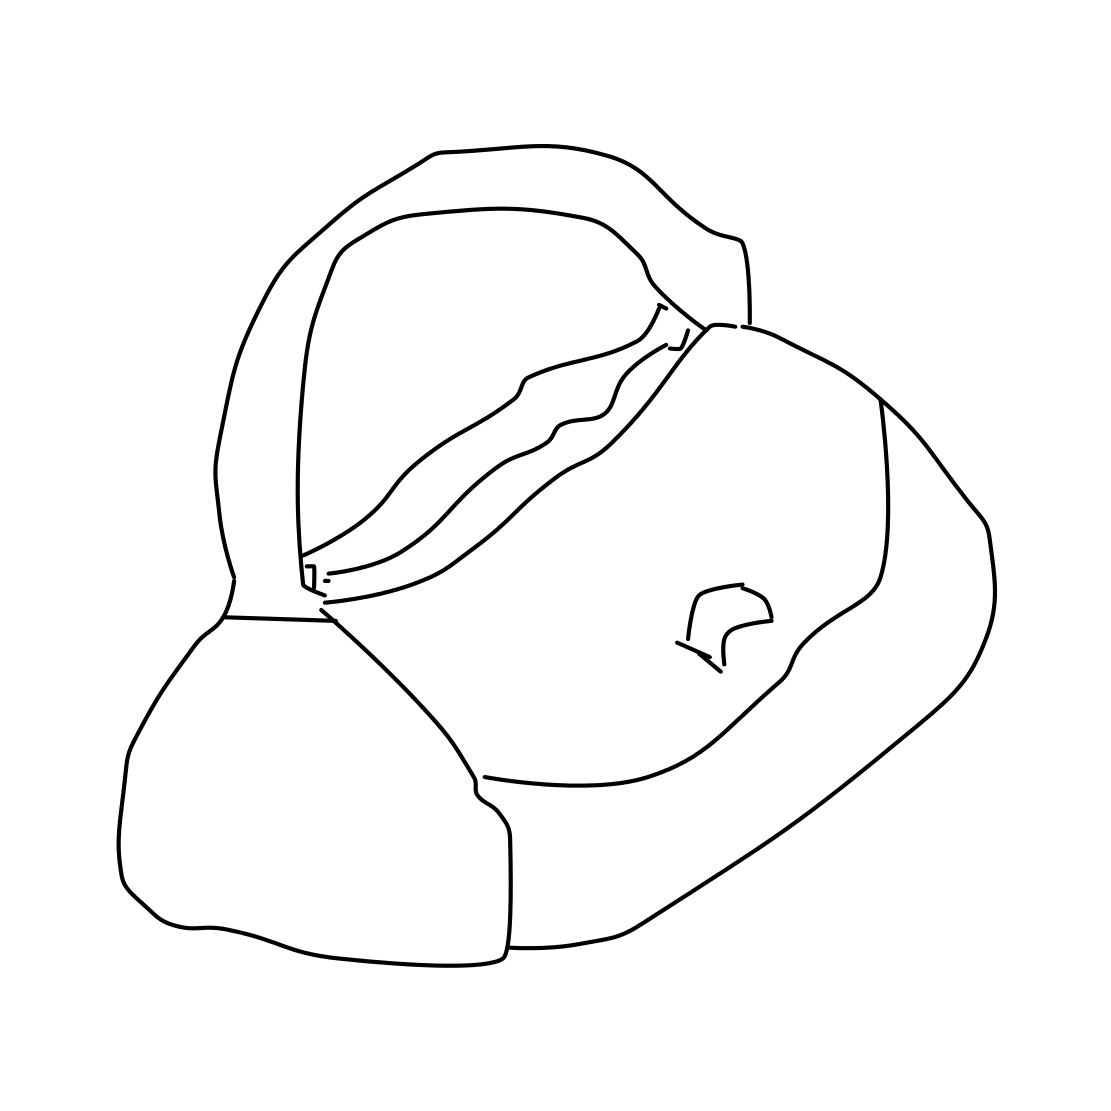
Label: purse